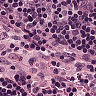
Metastatic tissue present: no